Question: I displayed an ExtraLegendTool with checkboxes but the checkbox event is not working.
Here is the code to display the ExtraLegend:
'''
procedure TFRChart.TCChartAfterDraw(Sender: TObject);
begin
if CKDisplay.Checked then
begin
with ExtraLegend do
begin
Active:= True;
Series := TBarSeries(Self.FindComponent('SeriesTotal'));
with Legend do
begin
LegendStyle := lsAuto;
CheckBoxes := True;
//MaxNumRows := 3;
CustomPosition := True;
Left:= TCChart.Legend.Left;
Top:= TCChart.Legend.ShapeBounds.Bottom + 10;
Width := TCChart.Legend.Width;
ShapeBounds.Right := TCChart.Legend.ShapeBounds.Bottom;
DrawLegend;
end;
end;
end;
end;
'''
Please check the folowing image for more details :

As you can see in the image, I have 2 legends one of type 'Chart1.Legend.LegendStyle := lsSeriesGroups' and the other one is an ExtraLegend.
How can I NOT display all the blue bars for all the series groups when I uncheck the blue series in the Extralegend?
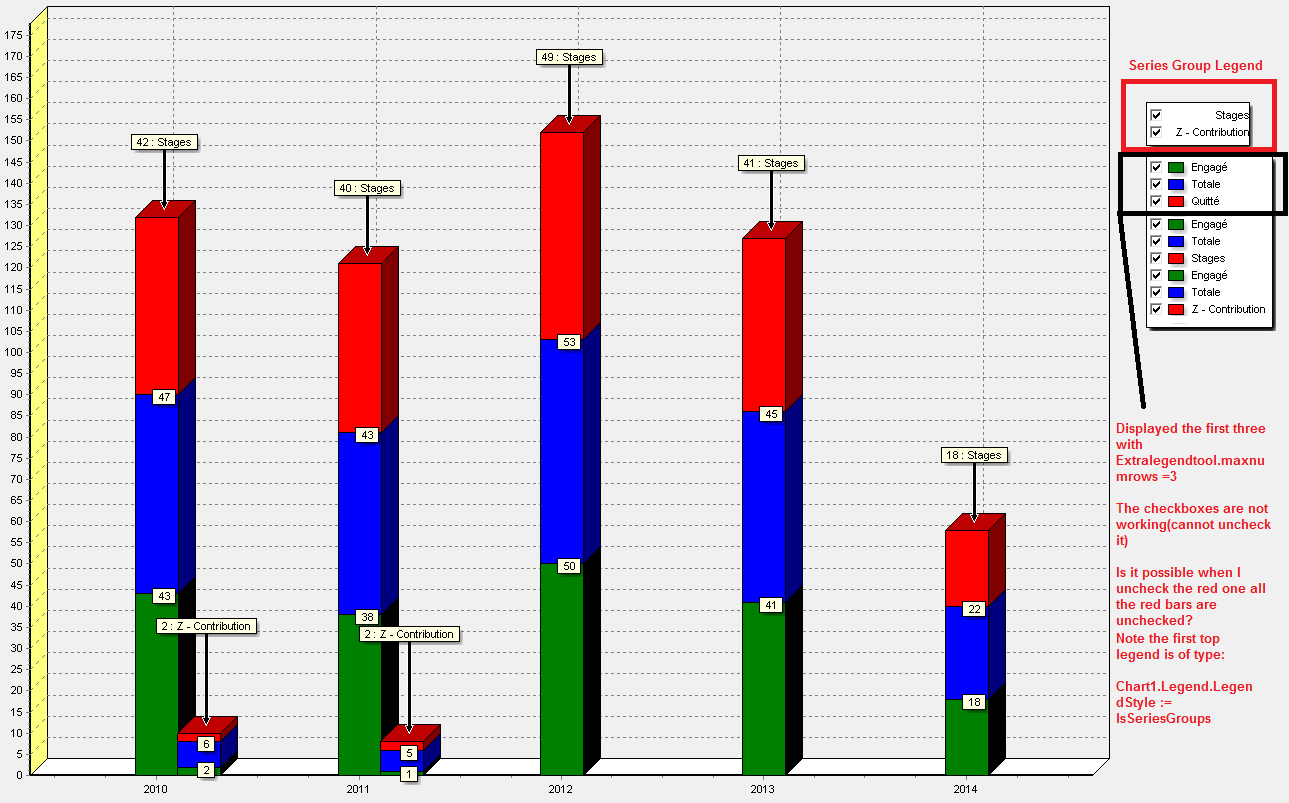
Answer: You can use the ExtraLegendTool Clicked() function at the chart OnClick event to get the item of the legend that has been clicked. Then, you can activate/deactivate any series you desire.
This simple example seems to work fine for me here:
'''
procedure TForm1.Chart1Click(Sender: TObject);
var MousePos: TPoint;
index: Integer;
begin
MousePos:=Chart1.GetCursorPos;
index:=ChartTool1.Legend.Clicked(MousePos);
while (index>-1) and (index<Chart1.SeriesCount) do
begin
Chart1[index].Active:=not Chart1[index].Active;
index:=index+3;
end;
end;
procedure TForm1.FormCreate(Sender: TObject);
var i: Integer;
begin
Chart1.SeriesGroups.Add;
Chart1.SeriesGroups.Add;
Chart1.SeriesGroups[0].Name:='This is Group 1';
Chart1.SeriesGroups[1].Name:='This is Group 2';
for i:=0 to 9 do
with Chart1.AddSeries(TBarSeries) as TBarSeries do
begin
FillSampleValues(5);
if (i<3) then
begin
Chart1.SeriesGroups[0].Add(Chart1[i]);
StackGroup:=0;
end
else
begin
Chart1.SeriesGroups[1].Add(Chart1[i]);
StackGroup:=1;
end;
MultiBar:=mbStacked;
end;
Chart1.Legend.LegendStyle := lsSeriesGroups;
Chart1.Draw;
with ChartTool1 do
begin
Active:= True;
//Series := TBarSeries(Self.FindComponent('SeriesTotal'));
Series := Chart1[0];
with Legend do
begin
LegendStyle := lsAuto;
CheckBoxes := True;
MaxNumRows := 3;
CustomPosition := True;
Left:= Chart1.Legend.Left;
Top:= Chart1.Legend.ShapeBounds.Bottom + 10;
Width := Chart1.Legend.Width;
ShapeBounds.Right := Chart1.Legend.ShapeBounds.Bottom;
DrawLegend;
end;
end;
end;
'''